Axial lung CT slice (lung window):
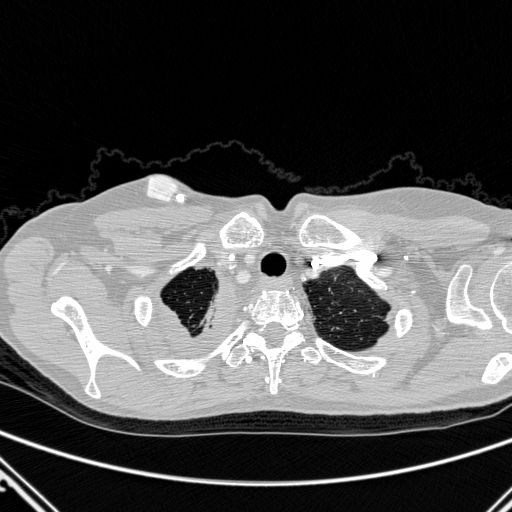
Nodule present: no